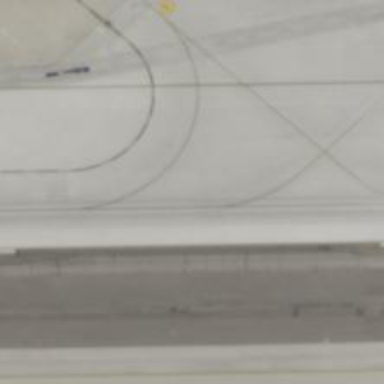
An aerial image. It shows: Image of taxiway at airport.